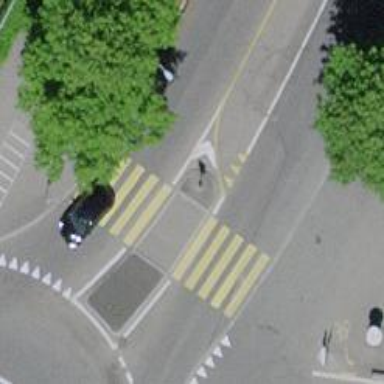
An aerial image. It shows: Kerb barrier.